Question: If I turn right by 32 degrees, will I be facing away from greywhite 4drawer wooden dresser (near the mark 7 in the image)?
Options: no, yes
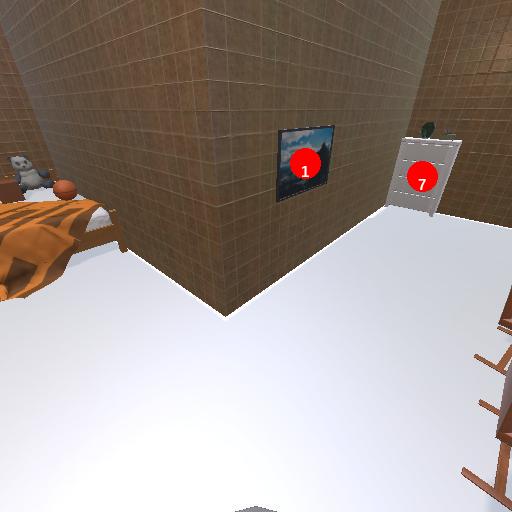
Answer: no